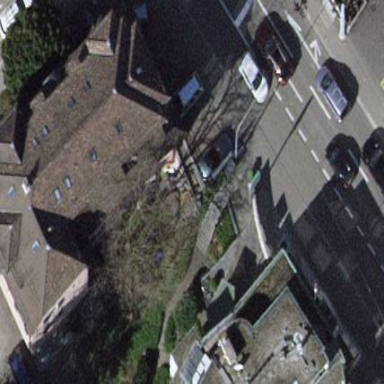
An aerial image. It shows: Building with pyramidal-shaped roof.